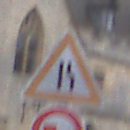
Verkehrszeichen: EinseitigVerengteFahrbahnRechts
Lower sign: UeberholverbotKraftfahrzeuge
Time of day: Midday
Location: Outdoor (Urban)
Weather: Overcast
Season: NotSpecified
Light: Natural